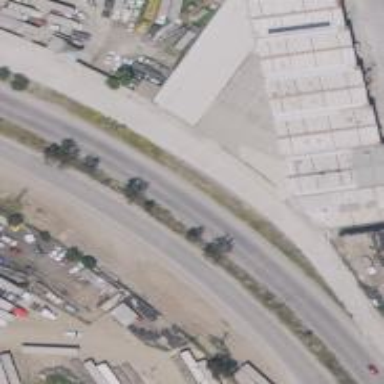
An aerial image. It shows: Industrial building.